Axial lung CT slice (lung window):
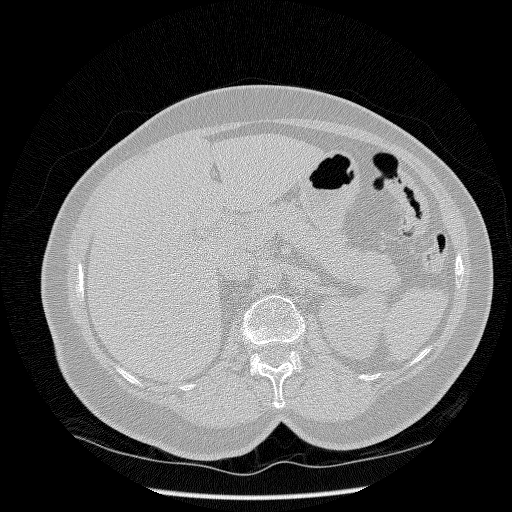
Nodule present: no